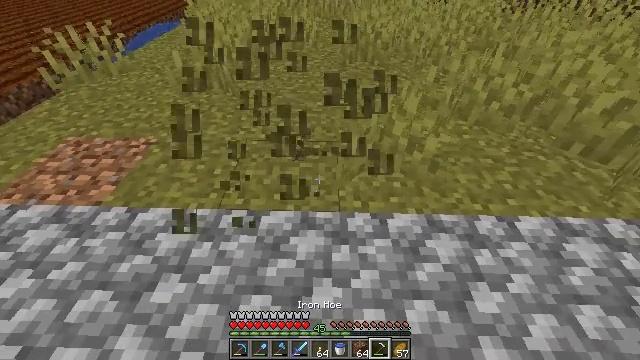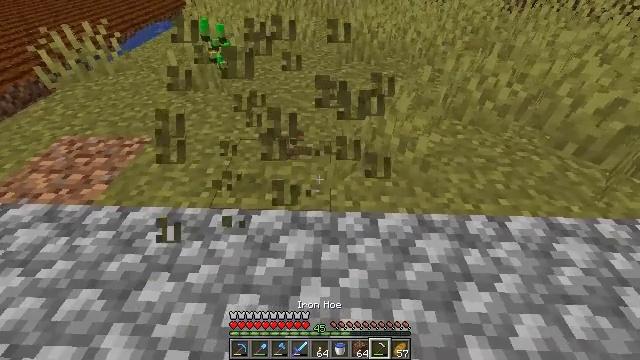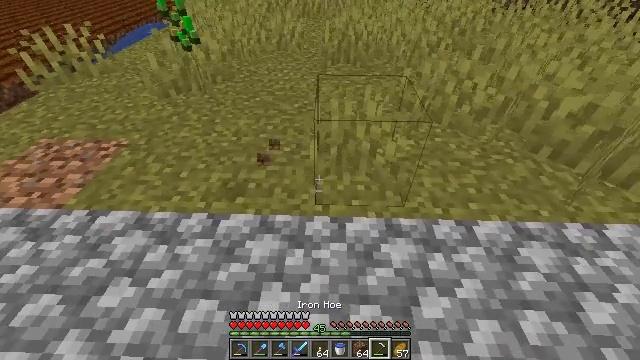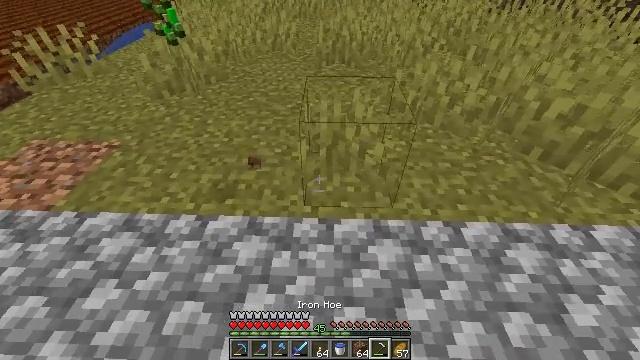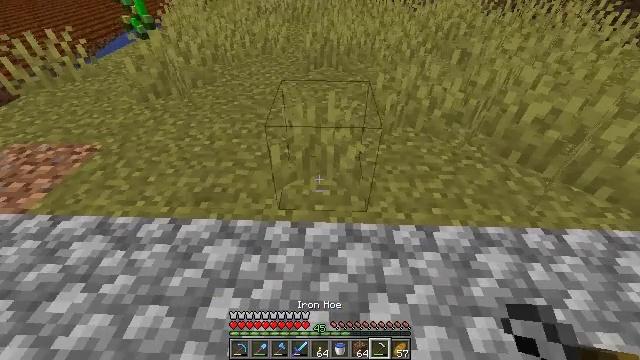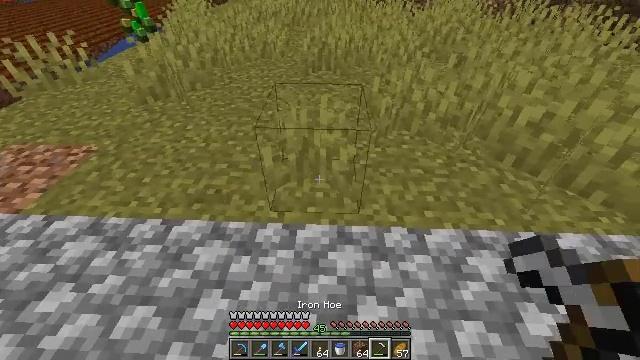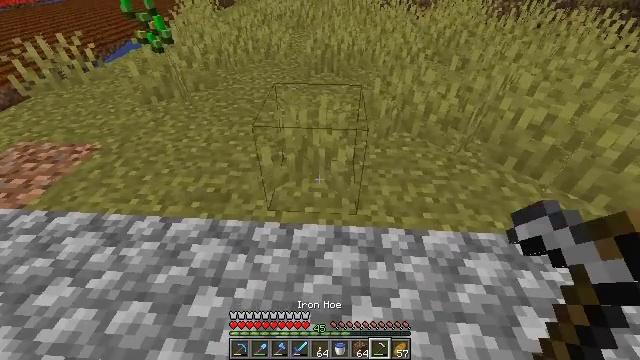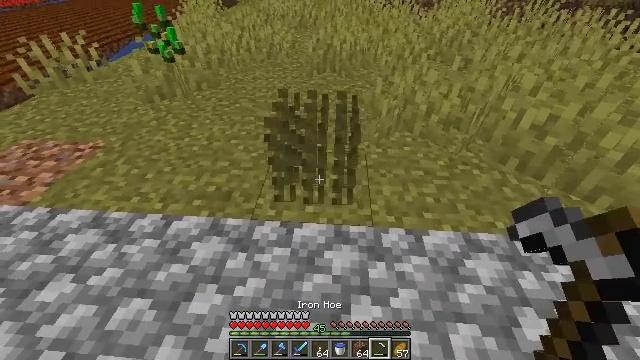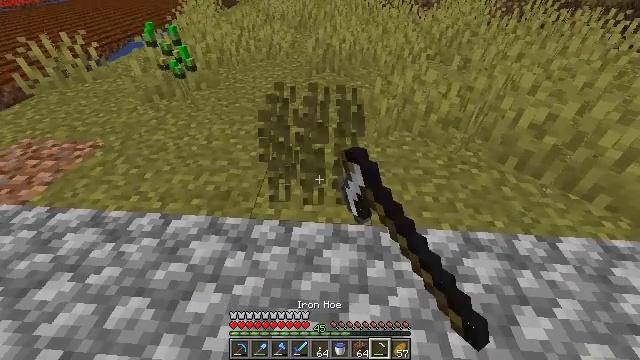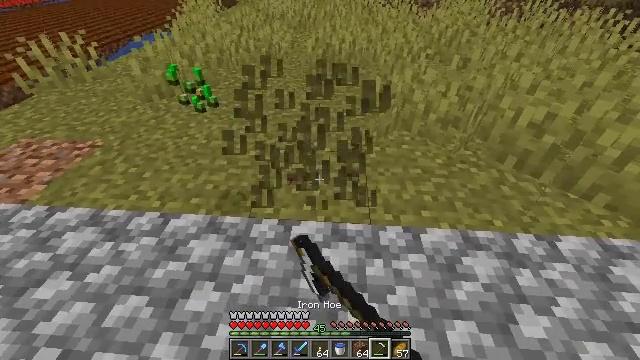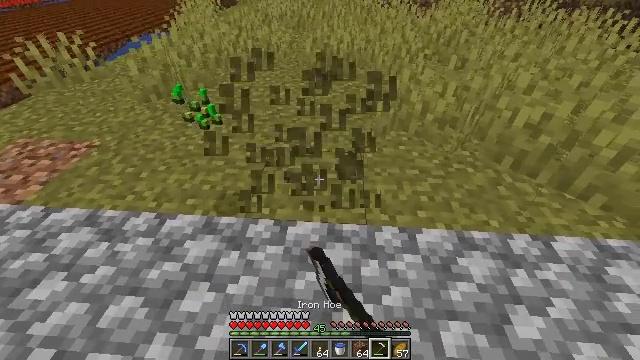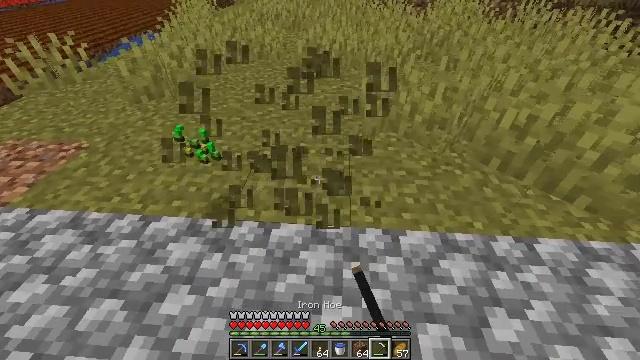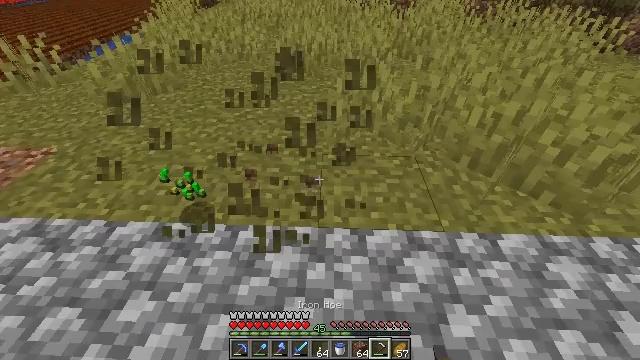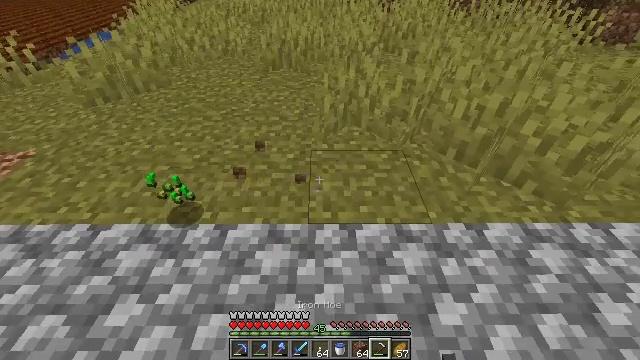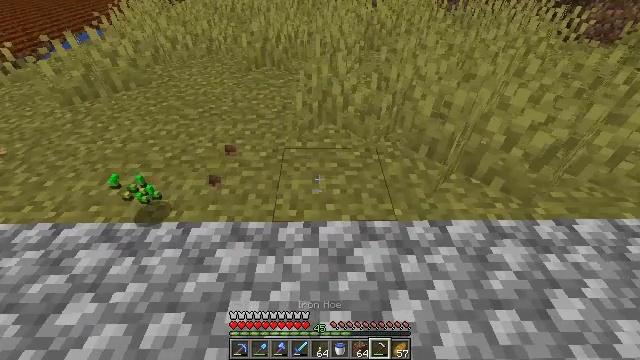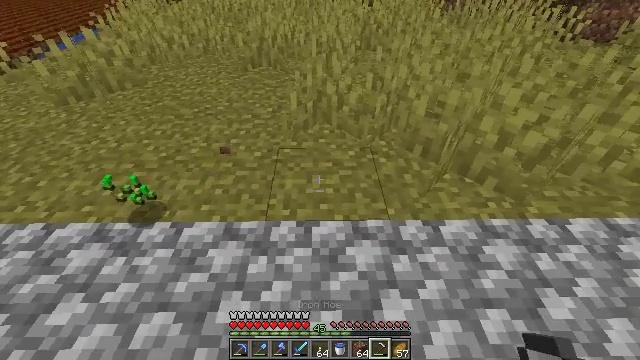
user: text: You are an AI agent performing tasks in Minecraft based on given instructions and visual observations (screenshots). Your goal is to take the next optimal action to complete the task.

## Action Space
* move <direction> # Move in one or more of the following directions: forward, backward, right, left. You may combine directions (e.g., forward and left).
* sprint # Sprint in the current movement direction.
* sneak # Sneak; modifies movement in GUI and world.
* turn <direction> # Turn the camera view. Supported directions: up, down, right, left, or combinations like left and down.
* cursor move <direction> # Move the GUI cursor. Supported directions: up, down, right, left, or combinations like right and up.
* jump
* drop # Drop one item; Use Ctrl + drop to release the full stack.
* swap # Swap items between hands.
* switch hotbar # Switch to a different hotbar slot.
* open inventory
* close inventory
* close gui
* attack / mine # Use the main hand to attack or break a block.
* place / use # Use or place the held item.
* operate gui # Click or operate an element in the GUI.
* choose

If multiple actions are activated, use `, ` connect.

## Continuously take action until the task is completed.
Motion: motion action
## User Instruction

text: Clear the ground by mining grass.
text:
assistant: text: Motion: move right
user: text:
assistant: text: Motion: move right
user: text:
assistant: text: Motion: move right
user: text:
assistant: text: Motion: no_op
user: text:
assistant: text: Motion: no_op
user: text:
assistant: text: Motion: turn left
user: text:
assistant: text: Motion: attack / mine
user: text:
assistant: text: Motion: attack / mine
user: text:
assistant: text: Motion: attack / mine
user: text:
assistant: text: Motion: move right, attack / mine
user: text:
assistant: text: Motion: move right
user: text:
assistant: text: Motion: move right, turn right
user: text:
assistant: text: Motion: move right, turn right
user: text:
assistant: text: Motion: no_op
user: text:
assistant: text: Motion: no_op
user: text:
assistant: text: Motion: no_op
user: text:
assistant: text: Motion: attack / mine
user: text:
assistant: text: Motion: attack / mine
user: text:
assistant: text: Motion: attack / mine
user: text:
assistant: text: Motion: move right, attack / mine
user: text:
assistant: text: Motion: move right
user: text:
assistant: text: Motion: move right, turn right
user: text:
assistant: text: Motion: move right, turn right
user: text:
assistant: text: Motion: no_op
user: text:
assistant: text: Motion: no_op
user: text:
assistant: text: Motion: no_op
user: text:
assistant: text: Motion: attack / mine
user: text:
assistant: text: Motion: attack / mine
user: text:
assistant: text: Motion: attack / mine
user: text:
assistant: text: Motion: attack / mine